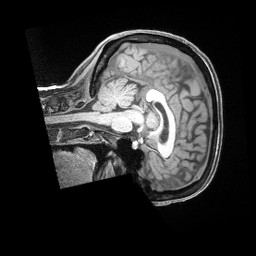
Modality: T1w
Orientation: sagittal
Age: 33
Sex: female
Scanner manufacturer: siemens
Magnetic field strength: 3 T
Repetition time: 2 s
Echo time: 0.00211 s